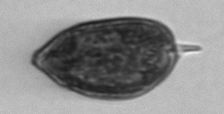
Label: Prorocentrum_micans